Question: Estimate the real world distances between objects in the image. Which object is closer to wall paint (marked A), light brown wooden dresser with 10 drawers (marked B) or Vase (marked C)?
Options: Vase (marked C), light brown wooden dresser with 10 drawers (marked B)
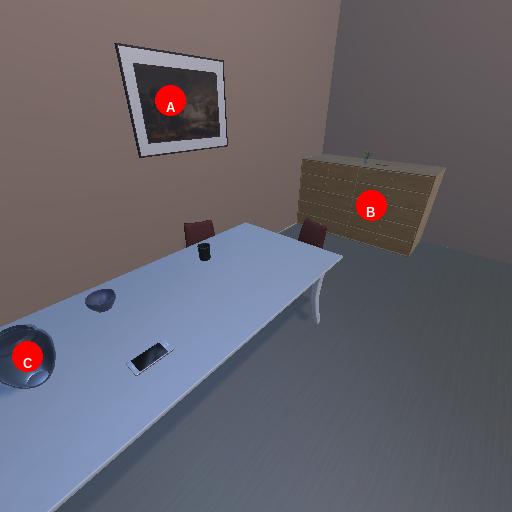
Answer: Vase (marked C)